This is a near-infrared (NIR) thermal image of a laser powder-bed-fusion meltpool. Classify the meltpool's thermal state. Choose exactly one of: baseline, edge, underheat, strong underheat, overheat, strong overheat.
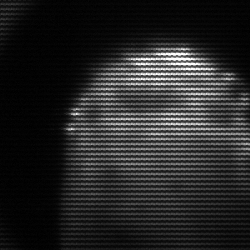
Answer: edge